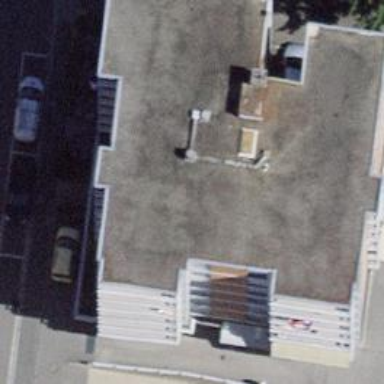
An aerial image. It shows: Restaurant.